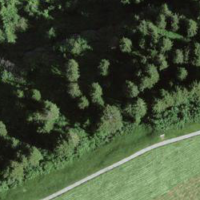
EUNIS habitat code: 44
Species observed at this site:
Tussilago farfara